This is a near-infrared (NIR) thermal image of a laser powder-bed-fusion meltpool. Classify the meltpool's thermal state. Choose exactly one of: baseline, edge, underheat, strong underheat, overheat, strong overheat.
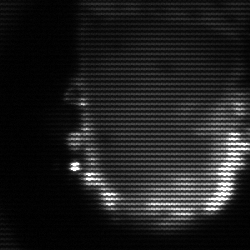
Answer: baseline